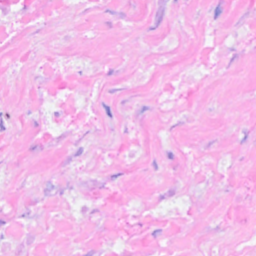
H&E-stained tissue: Breast